Interaction volume radius: 5 \u00c5
Interaction volume height: 25 \u00c5
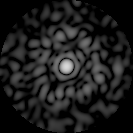
Disorder parameter: 0.8039